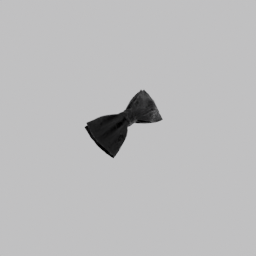
Label: people